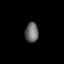
Tissue: lung
Cell type: Epithelial cells
Senescence score: 0.2335
Nuclear area (px): 258
Mean DAPI intensity: 107.919